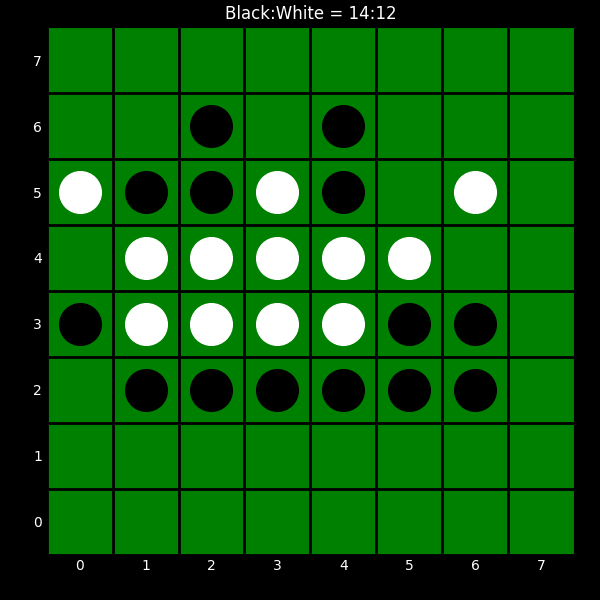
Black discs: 14
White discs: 12